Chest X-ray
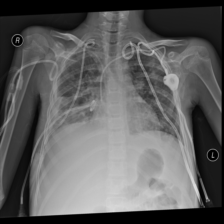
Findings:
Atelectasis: negative
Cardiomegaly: negative
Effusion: positive
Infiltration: negative
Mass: negative
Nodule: negative
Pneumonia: negative
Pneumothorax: negative
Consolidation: negative
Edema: negative
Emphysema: negative
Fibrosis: negative
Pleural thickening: negative
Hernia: negative